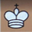
Piece: wK